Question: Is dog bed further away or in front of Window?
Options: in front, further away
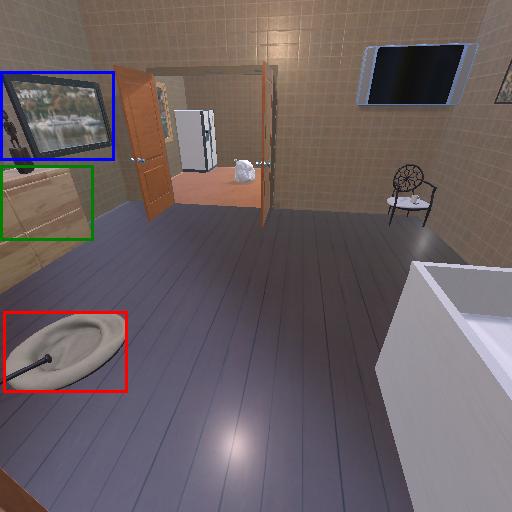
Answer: in front